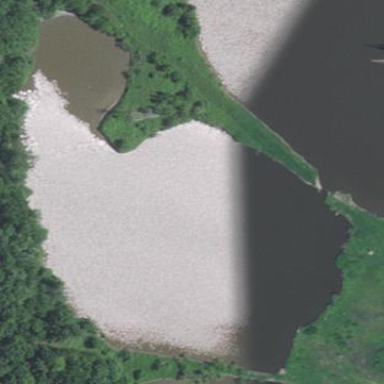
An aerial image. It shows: Reservoir.